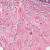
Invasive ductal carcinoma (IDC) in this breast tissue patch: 0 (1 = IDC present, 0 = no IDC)